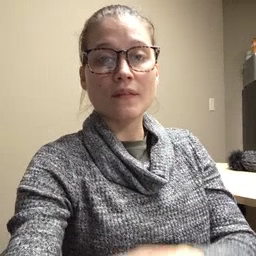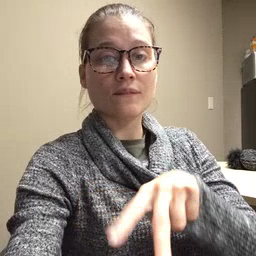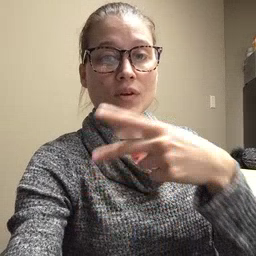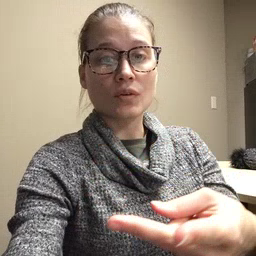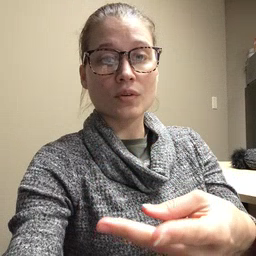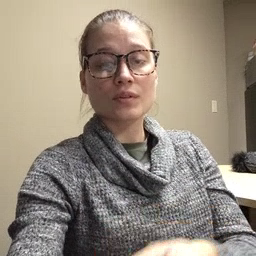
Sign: fall